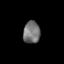
Tissue: skin
Cell type: Fibroblasts
Senescence score: 0.1923
Nuclear area (px): 369
Mean DAPI intensity: 115.48